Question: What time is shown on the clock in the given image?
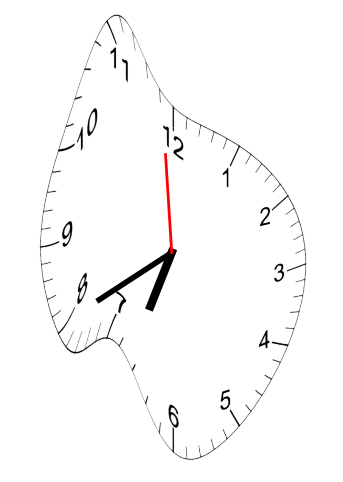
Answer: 06:39:59